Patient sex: F
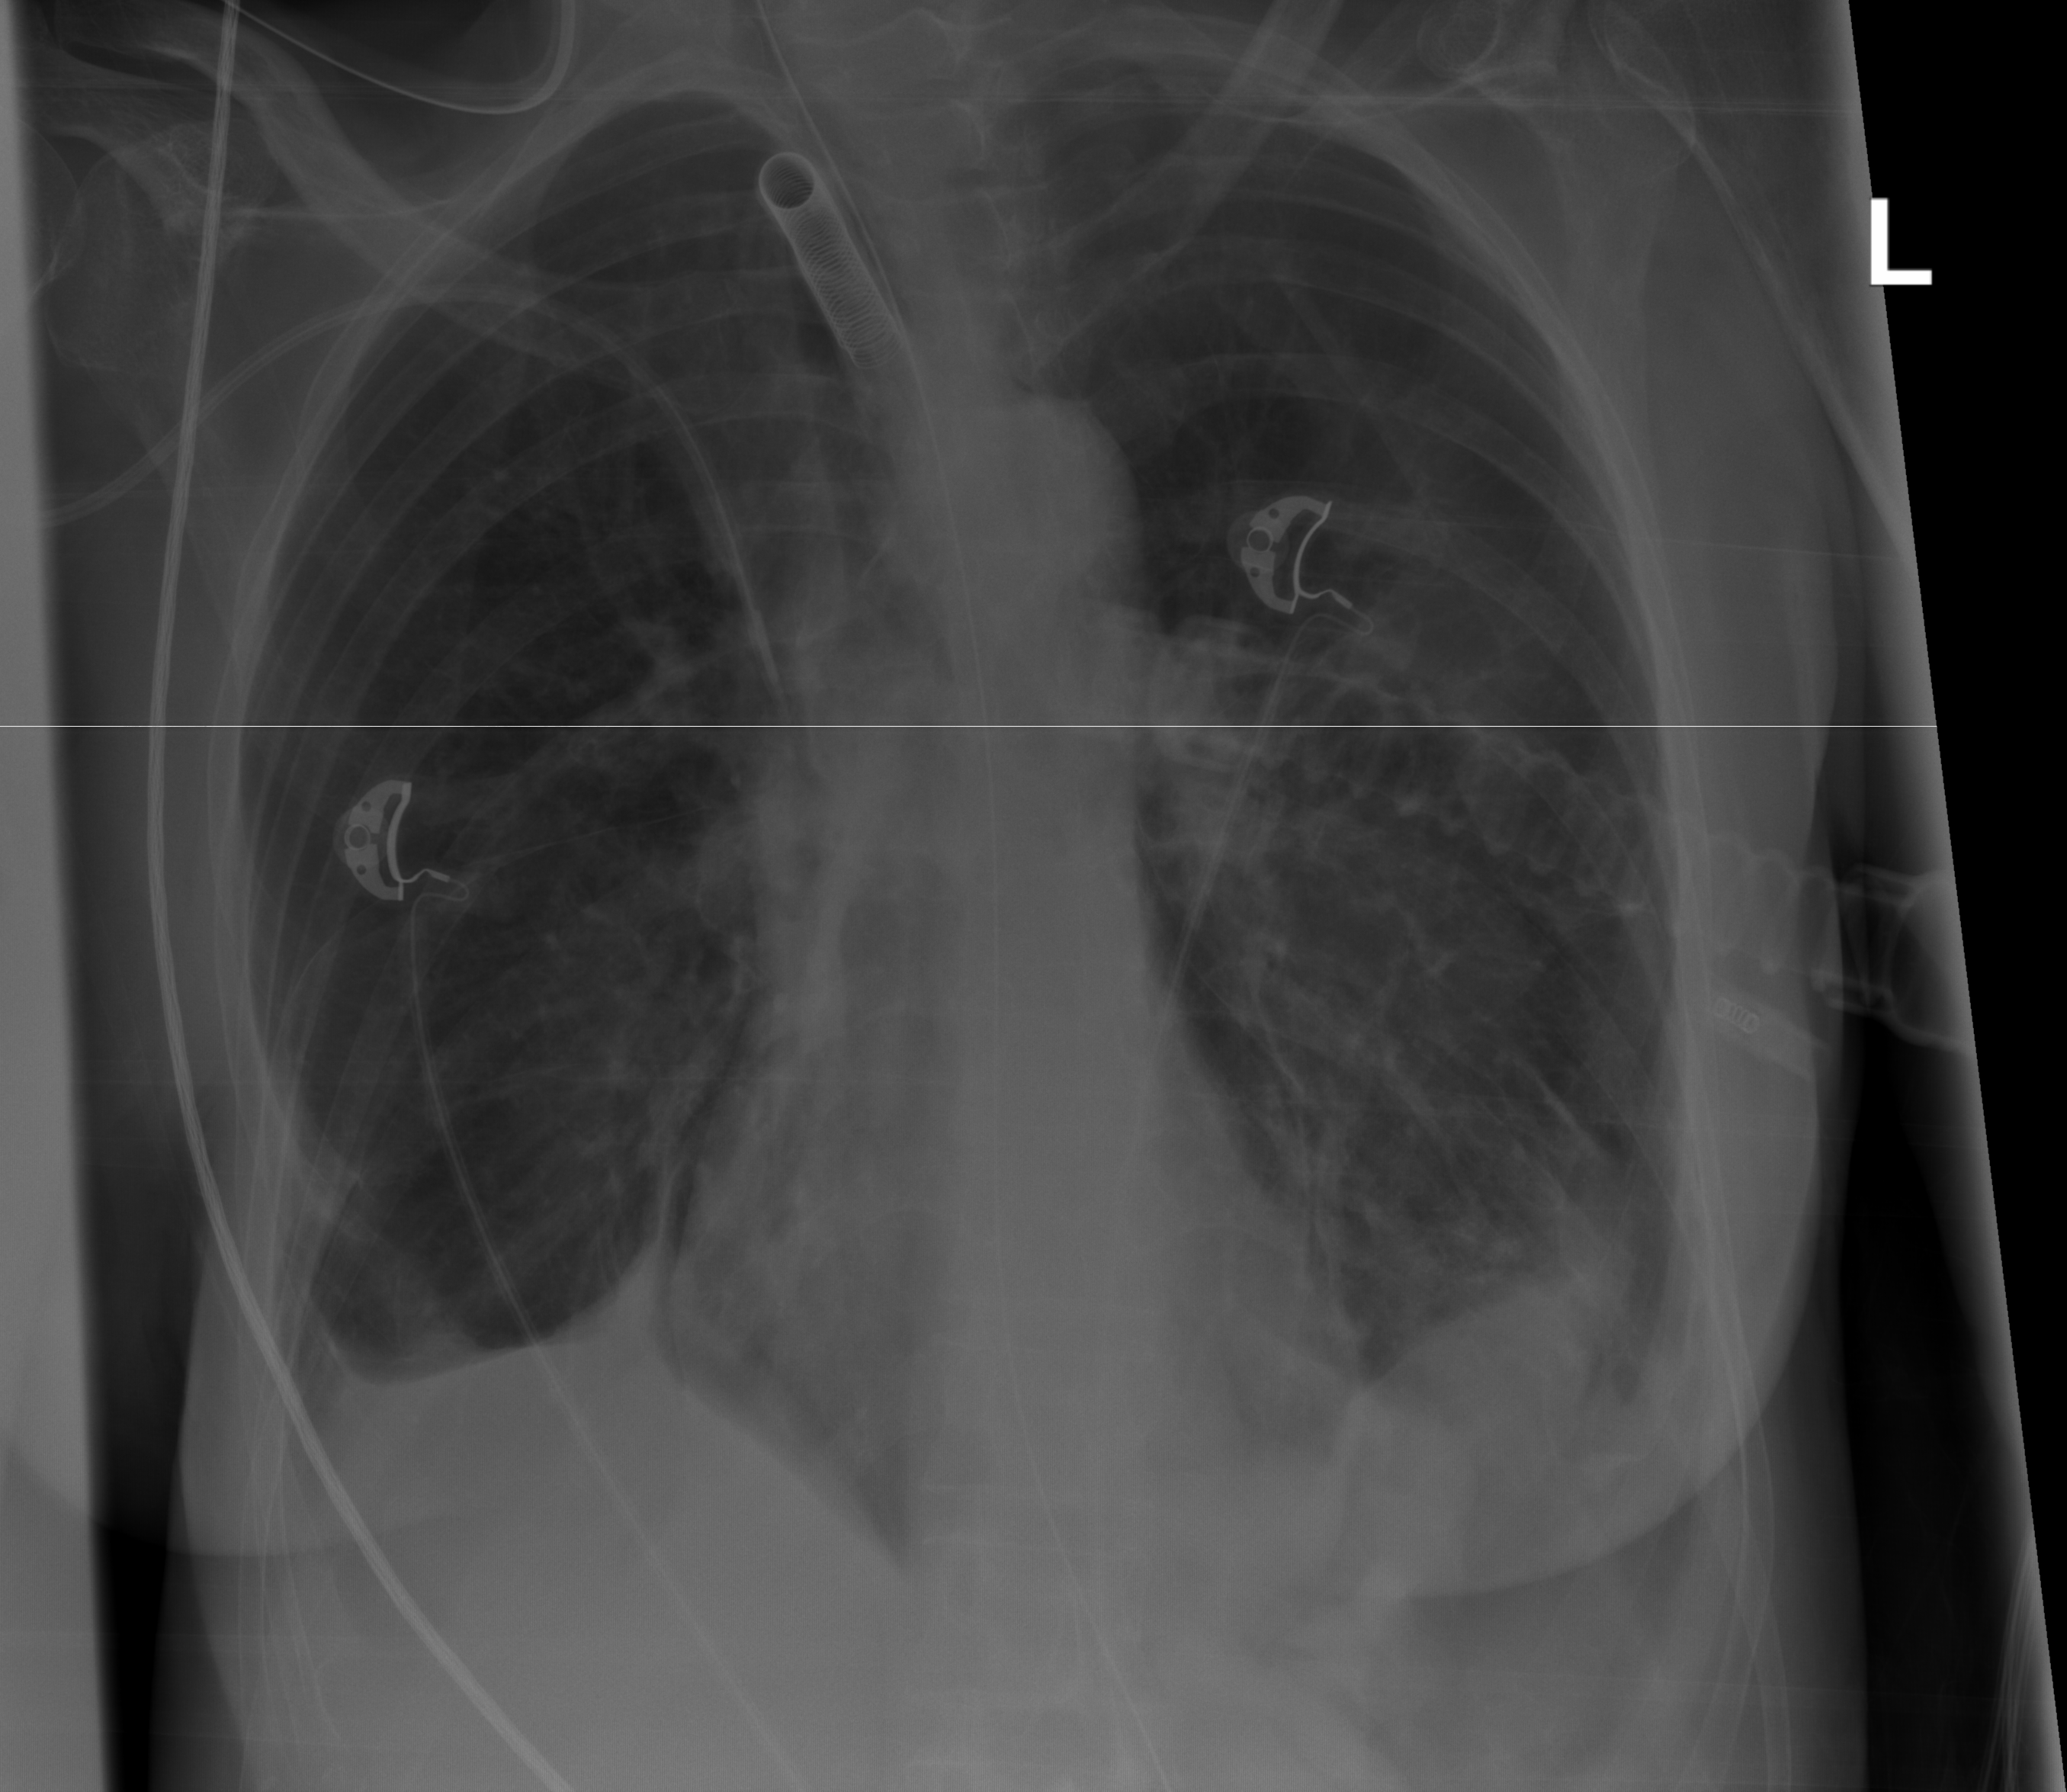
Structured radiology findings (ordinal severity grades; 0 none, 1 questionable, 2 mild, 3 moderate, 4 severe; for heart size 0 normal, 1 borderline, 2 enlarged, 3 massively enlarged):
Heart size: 0
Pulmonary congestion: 0
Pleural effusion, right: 2
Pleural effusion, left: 2
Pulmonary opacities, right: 0
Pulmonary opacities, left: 0
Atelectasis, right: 2
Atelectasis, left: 2